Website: macys
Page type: gifting
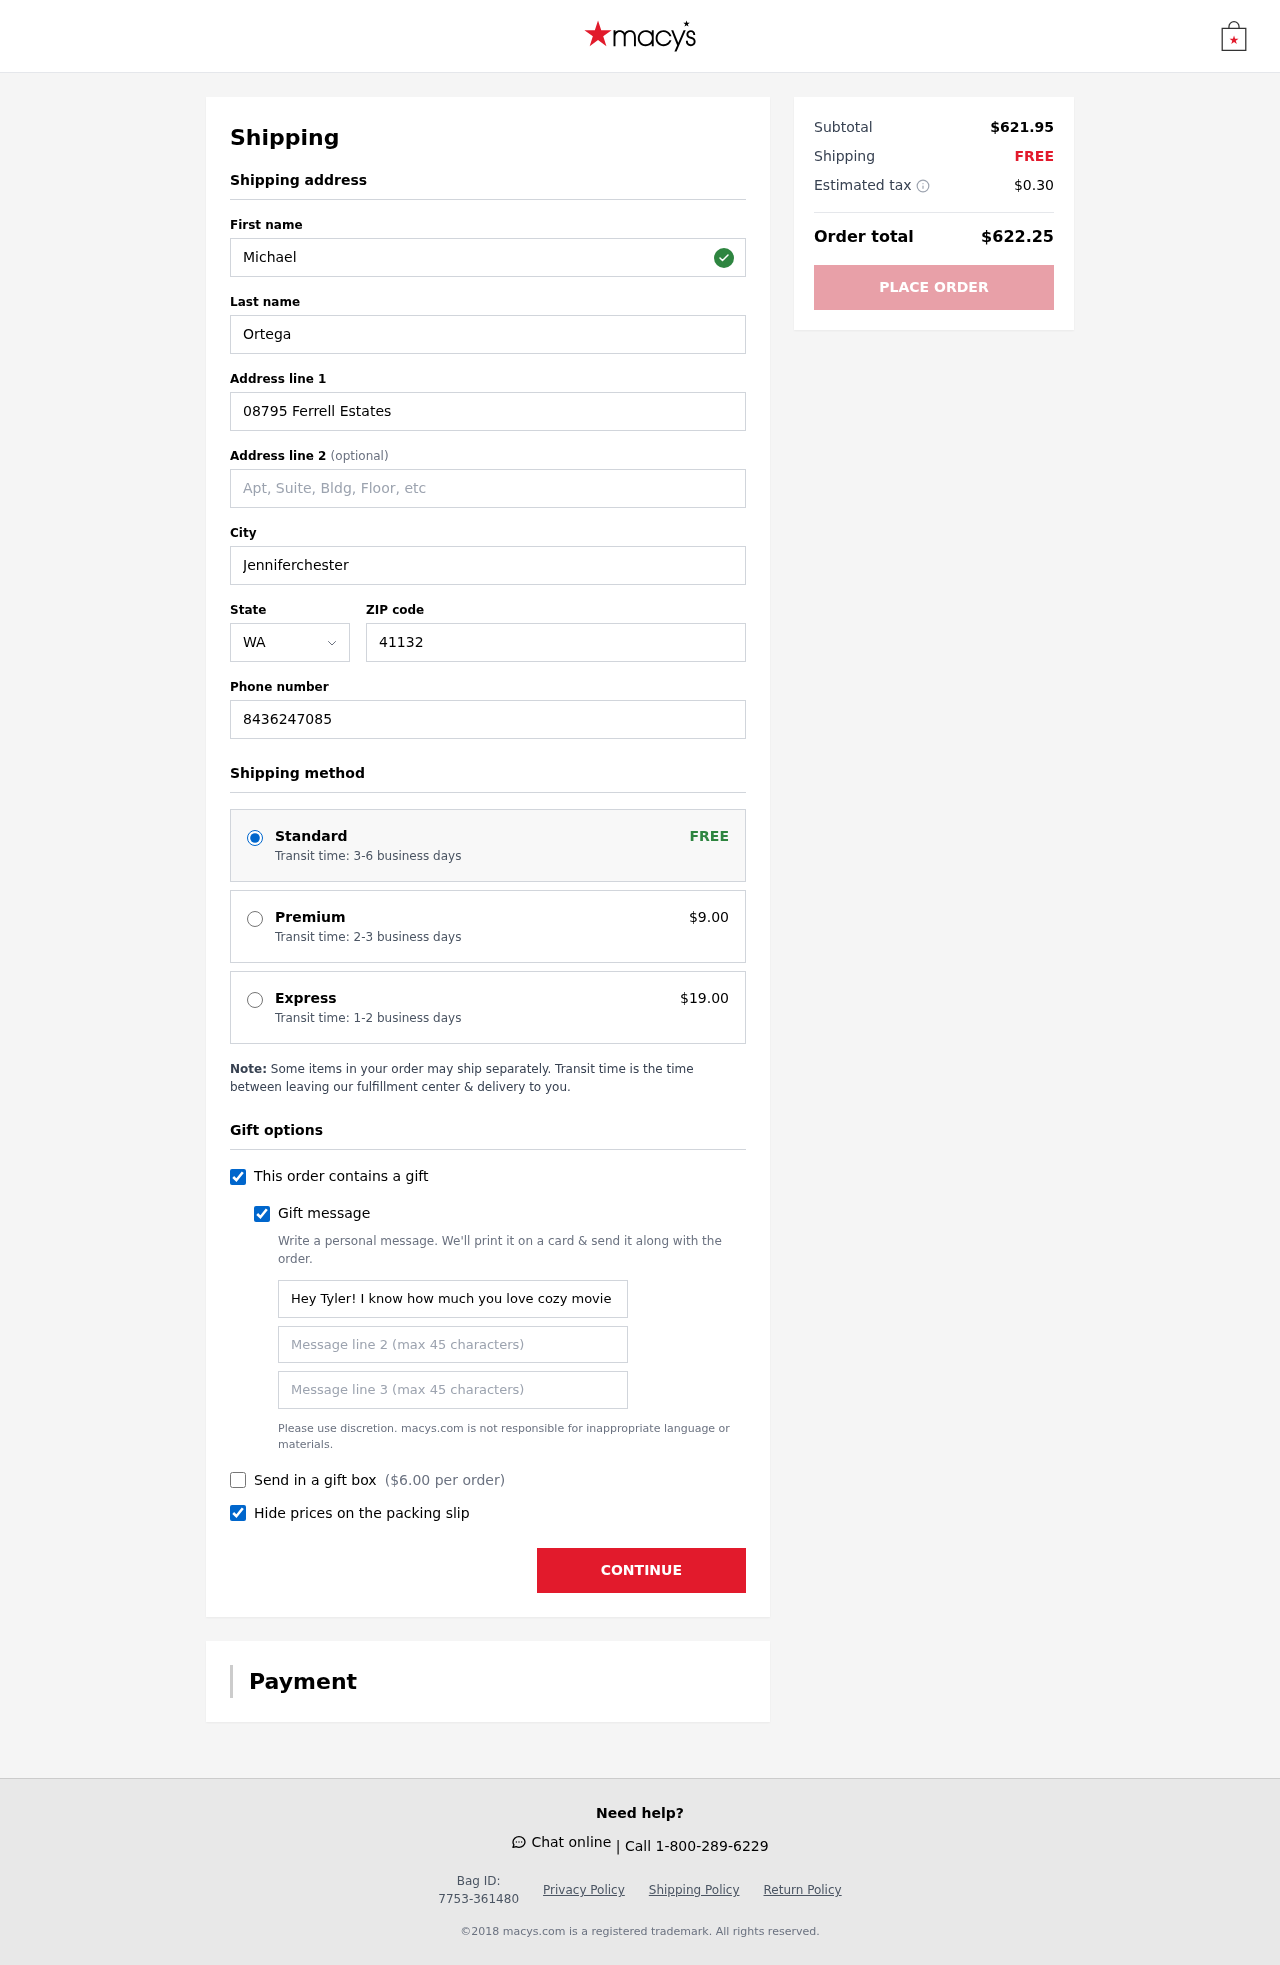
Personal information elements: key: PII_STATE_ABBR
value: WA
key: PII_FIRSTNAME
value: Michael
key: PII_LASTNAME
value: Ortega
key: PII_STREET
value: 08795 Ferrell Estates
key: PII_CITY
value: Jenniferchester
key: PII_POSTCODE
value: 41132
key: PII_PHONE
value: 8436247085
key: PII_GIFT_MESSAGE
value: Hey Tyler! I know how much you love cozy movie nights and thought this media collection would be perfect for setting the right vibe. Can’t wait to see what you create with it! Enjoy!  Michael
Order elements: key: ORDER_SHIPPING_STANDARD
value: Transit time: 3-6 business days
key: ORDER_SHIPPING_PREMIUM
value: Transit time: 2-3 business days
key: ORDER_SHIPPING_PREMIUM_PRICE
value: $9.00
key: ORDER_SHIPPING_EXPRESS
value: Transit time: 1-2 business days
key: ORDER_SHIPPING_EXPRESS_PRICE
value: $19.00
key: ORDER_GIFT_BOX_PRICE
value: $6.00
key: ORDER_SUBTOTAL
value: $621.95
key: ORDER_SHIPPING_COST
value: FREE
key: ORDER_TAX
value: $0.30
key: ORDER_TOTAL
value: $622.25